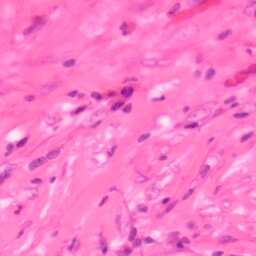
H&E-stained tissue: Colon